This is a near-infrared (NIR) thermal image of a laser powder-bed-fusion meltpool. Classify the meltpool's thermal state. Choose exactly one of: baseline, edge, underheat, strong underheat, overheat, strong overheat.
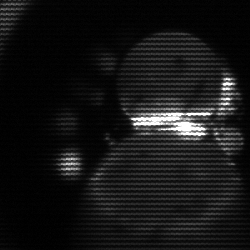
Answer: edge